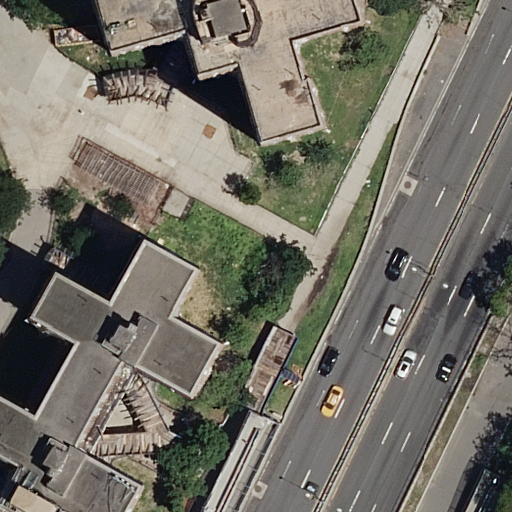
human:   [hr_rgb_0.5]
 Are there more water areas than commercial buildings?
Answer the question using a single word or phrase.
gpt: no

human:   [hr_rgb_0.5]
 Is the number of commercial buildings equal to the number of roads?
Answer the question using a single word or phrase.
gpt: no

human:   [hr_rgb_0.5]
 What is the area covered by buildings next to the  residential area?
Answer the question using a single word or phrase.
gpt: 745m2

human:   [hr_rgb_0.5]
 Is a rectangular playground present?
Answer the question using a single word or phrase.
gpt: yes

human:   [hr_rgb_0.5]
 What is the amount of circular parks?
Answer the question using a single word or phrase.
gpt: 0

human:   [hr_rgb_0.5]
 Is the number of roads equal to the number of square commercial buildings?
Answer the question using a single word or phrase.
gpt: no

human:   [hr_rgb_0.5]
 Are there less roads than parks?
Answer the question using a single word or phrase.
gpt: no

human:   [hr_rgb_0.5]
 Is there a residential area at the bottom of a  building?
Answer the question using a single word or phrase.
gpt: no

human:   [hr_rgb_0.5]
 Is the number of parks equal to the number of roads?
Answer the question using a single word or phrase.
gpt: no

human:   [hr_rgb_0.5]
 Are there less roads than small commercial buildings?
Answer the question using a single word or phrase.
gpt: no

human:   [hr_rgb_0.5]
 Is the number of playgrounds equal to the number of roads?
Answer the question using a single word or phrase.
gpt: no

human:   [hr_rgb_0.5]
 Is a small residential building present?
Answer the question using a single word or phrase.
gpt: yes

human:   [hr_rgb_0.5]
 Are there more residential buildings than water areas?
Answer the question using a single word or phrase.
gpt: yes

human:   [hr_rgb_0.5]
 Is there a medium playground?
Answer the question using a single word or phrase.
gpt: no

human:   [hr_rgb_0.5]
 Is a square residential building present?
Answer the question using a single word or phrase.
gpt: no

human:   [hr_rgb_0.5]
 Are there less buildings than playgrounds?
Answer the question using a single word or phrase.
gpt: no

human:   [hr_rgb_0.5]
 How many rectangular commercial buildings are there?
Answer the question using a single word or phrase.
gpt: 0

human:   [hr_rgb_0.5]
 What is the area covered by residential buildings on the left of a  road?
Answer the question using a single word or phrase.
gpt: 745m2

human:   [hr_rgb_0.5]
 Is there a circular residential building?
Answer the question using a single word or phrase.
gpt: no

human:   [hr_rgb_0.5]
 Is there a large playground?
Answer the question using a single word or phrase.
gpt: no

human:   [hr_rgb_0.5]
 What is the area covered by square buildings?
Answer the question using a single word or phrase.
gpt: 0m2

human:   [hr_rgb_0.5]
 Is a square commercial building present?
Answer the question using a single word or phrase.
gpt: no

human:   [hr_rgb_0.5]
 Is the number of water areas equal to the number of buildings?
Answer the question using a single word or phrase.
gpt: no

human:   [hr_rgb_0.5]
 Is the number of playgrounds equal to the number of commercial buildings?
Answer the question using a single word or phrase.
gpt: no

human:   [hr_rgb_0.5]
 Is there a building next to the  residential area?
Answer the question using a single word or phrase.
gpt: yes

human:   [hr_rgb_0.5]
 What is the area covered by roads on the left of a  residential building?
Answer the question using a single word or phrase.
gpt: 0m2

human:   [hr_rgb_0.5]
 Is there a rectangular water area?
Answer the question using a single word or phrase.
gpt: no

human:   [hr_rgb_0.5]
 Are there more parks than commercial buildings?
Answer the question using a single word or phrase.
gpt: yes

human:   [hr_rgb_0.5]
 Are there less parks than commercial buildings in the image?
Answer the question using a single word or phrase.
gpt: no

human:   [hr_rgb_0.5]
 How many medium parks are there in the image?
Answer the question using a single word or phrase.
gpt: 0

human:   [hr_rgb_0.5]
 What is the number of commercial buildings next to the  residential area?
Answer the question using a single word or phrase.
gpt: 0

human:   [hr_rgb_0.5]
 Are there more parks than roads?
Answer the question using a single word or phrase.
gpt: no

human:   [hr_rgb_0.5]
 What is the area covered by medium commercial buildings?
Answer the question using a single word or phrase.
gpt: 0m2

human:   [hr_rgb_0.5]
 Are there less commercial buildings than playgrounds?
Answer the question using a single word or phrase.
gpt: yes

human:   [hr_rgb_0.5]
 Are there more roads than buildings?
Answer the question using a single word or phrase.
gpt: yes

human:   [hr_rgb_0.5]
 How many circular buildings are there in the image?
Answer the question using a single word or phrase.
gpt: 0